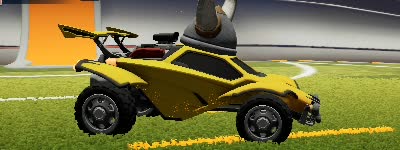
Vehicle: octane